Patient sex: M
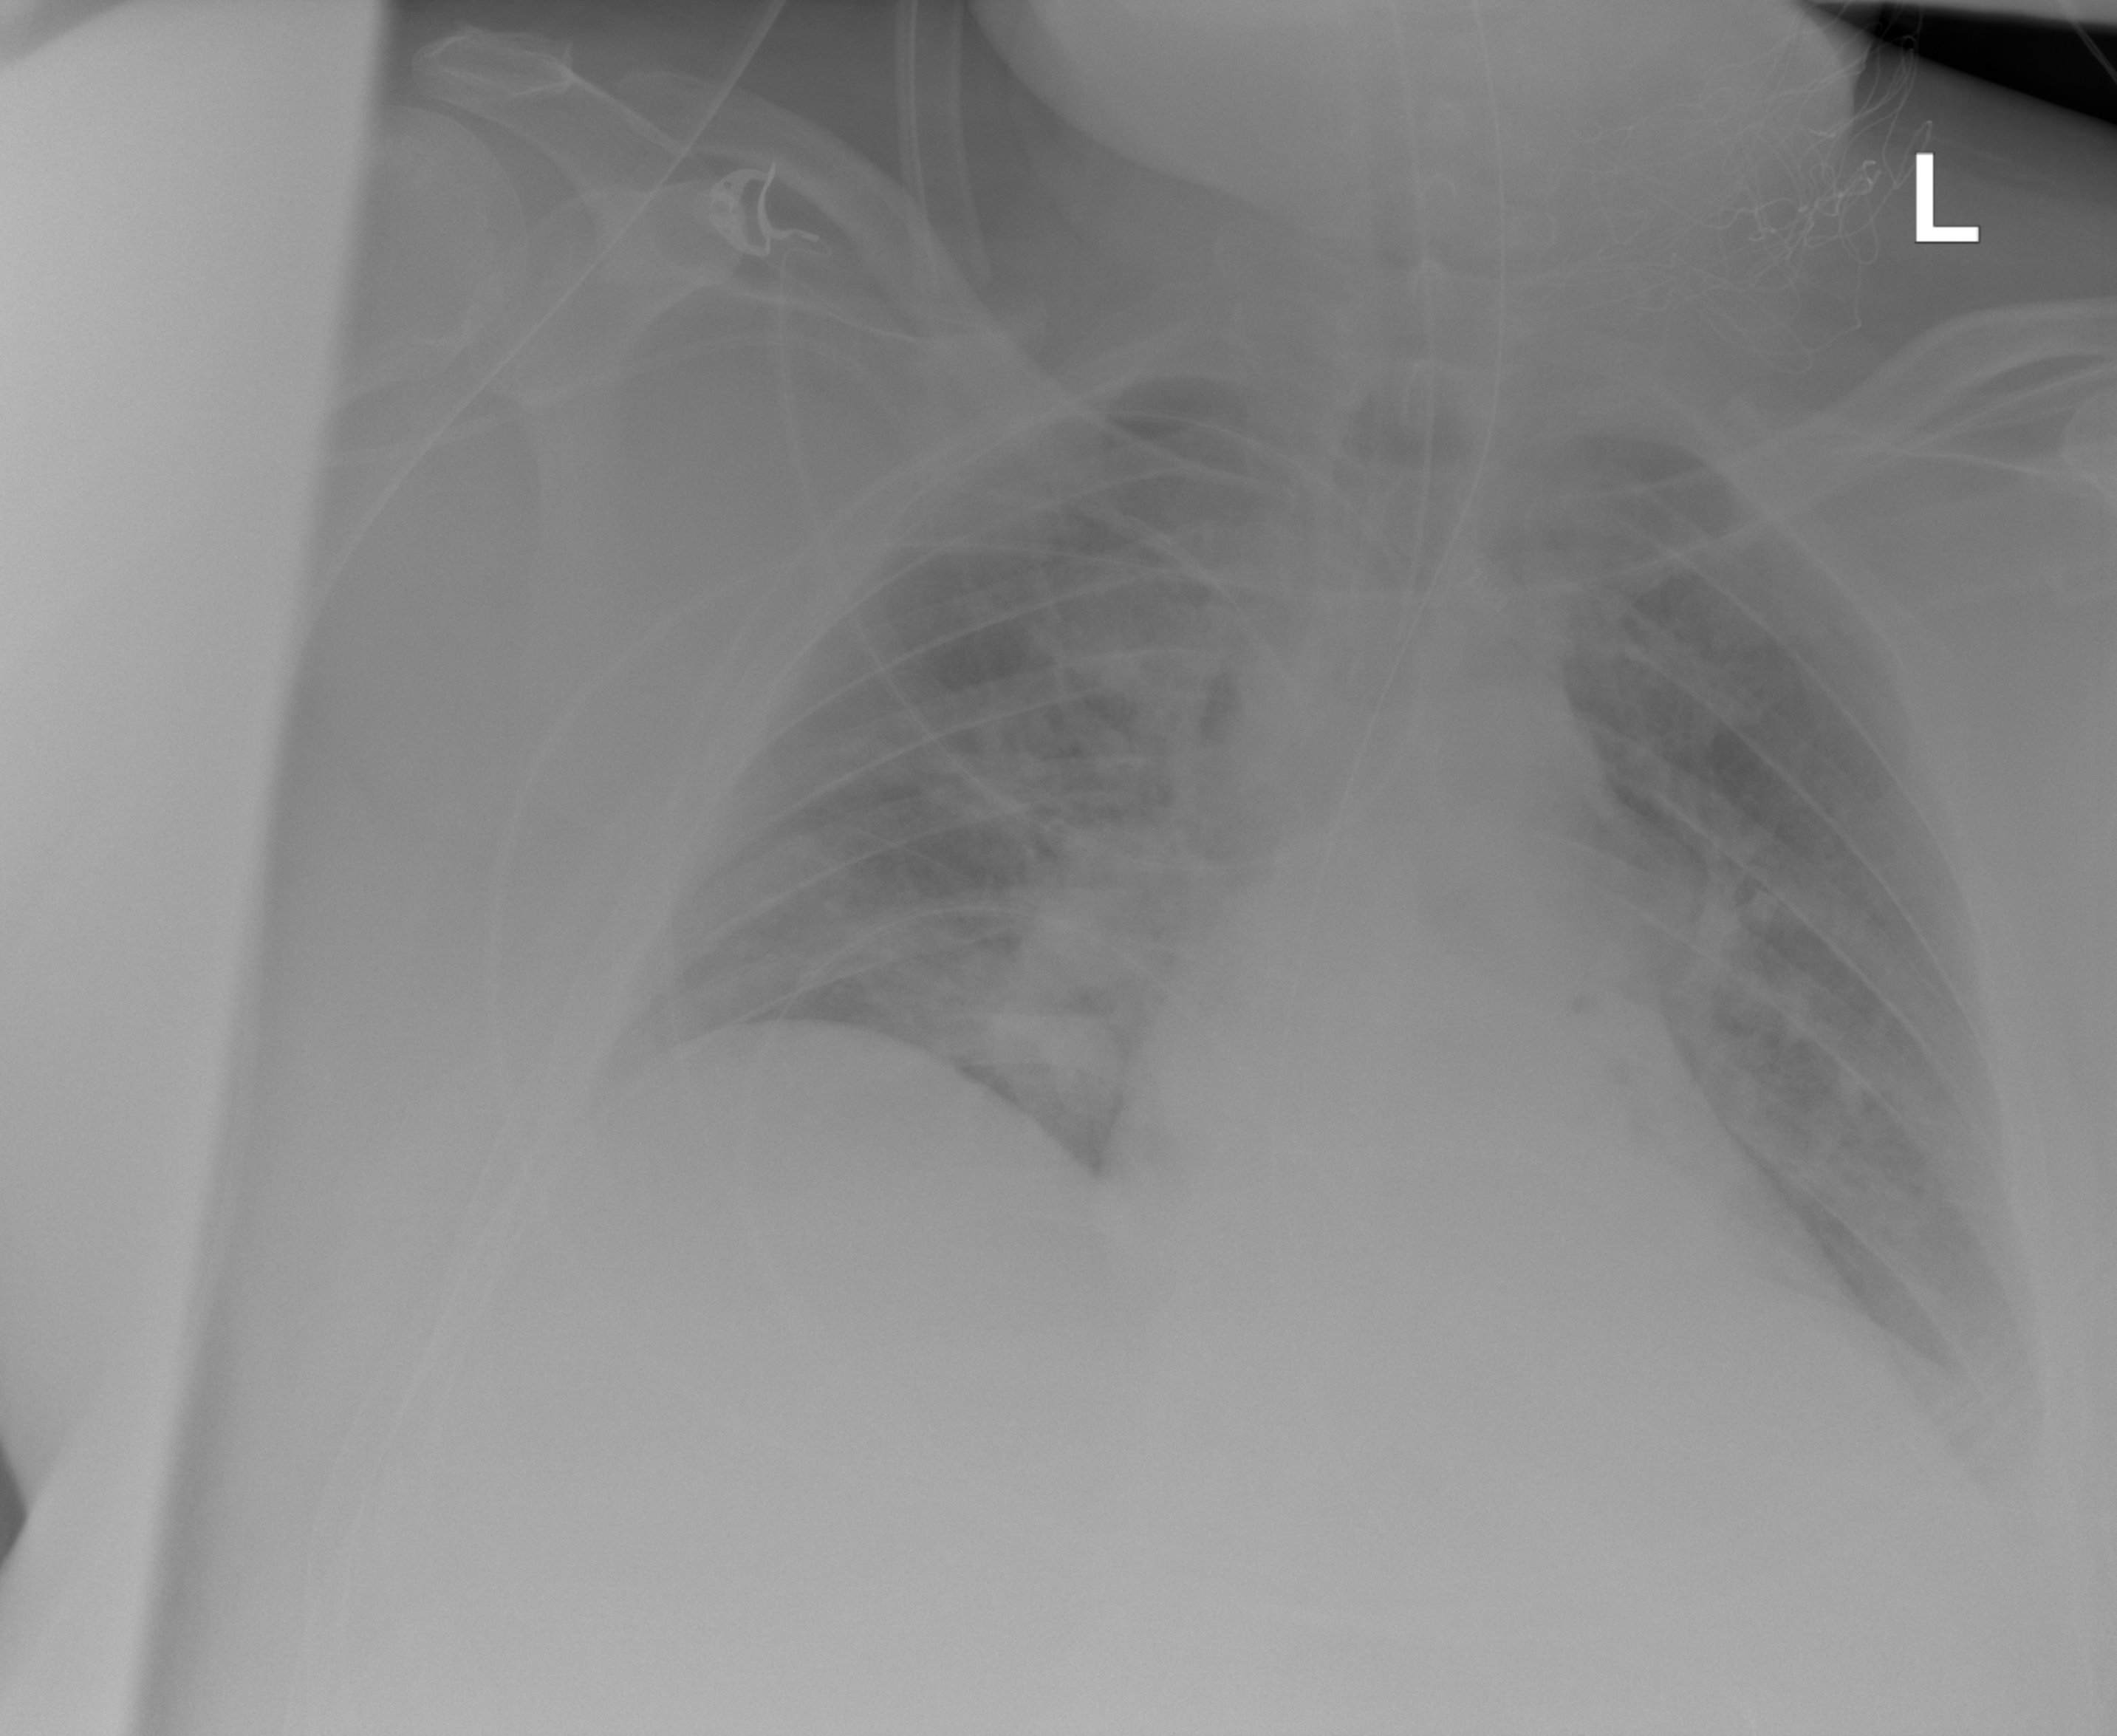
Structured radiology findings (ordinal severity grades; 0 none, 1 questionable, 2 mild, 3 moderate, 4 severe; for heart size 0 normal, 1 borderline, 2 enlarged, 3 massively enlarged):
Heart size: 1
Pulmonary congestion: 0
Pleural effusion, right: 0
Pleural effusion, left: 0
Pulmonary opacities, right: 2
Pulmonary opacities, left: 0
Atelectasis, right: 0
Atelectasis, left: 0